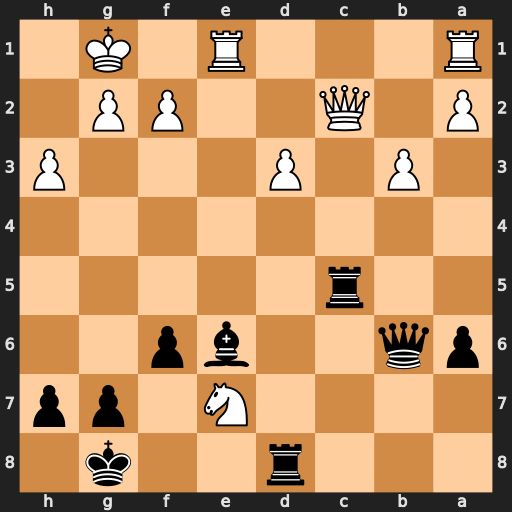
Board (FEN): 3r2k1/4N1pp/pq2bp2/2r5/8/1P1P3P/P1Q2PP1/R3R1K1
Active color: b
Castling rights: -
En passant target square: -
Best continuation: Kf7 Rxe6 Kxe6